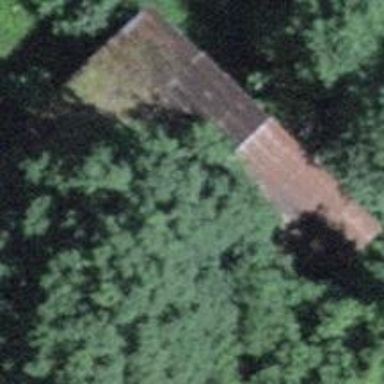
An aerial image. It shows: Cabin.